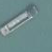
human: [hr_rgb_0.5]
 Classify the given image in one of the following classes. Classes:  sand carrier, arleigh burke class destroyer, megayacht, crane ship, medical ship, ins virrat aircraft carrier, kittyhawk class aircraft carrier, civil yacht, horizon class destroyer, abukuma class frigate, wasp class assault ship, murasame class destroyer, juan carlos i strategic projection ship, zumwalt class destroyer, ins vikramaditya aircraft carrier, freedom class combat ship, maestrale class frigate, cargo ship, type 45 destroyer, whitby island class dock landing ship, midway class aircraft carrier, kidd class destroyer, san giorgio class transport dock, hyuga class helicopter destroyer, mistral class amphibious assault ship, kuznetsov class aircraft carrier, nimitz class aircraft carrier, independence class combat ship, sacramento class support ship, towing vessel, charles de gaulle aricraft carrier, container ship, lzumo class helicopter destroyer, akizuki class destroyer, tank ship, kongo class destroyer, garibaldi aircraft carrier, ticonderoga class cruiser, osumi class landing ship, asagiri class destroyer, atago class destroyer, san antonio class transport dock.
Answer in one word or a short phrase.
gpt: Sand carrier